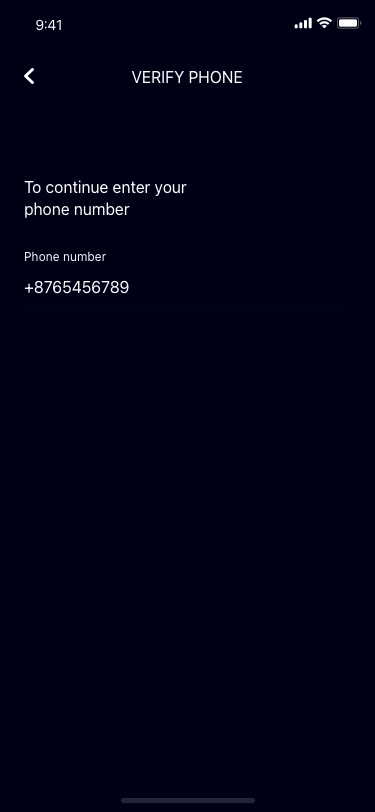
Text in this UI design:
VERIFY PHONE
To continue enter your phone number
Phone number
+8765456789